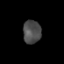
Tissue: prostate
Cell type: Epithelial cells
Senescence score: 0.3039
Nuclear area (px): 413
Mean DAPI intensity: 76.102